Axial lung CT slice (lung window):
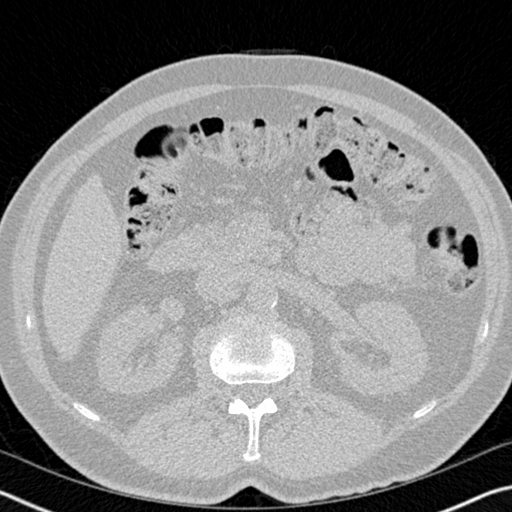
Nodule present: no